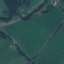
Land use / land cover: Pasture